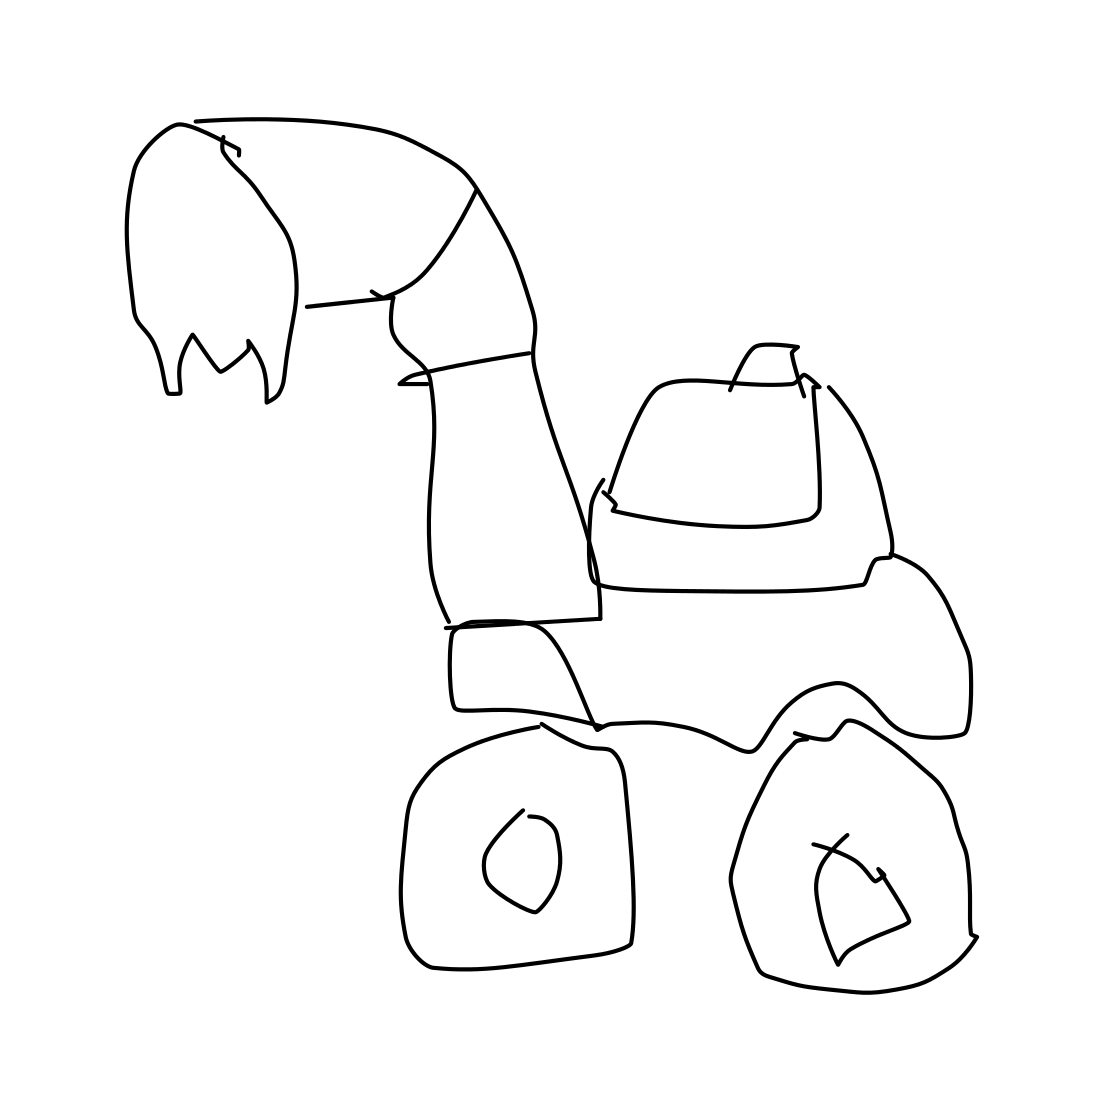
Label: crane (machine)